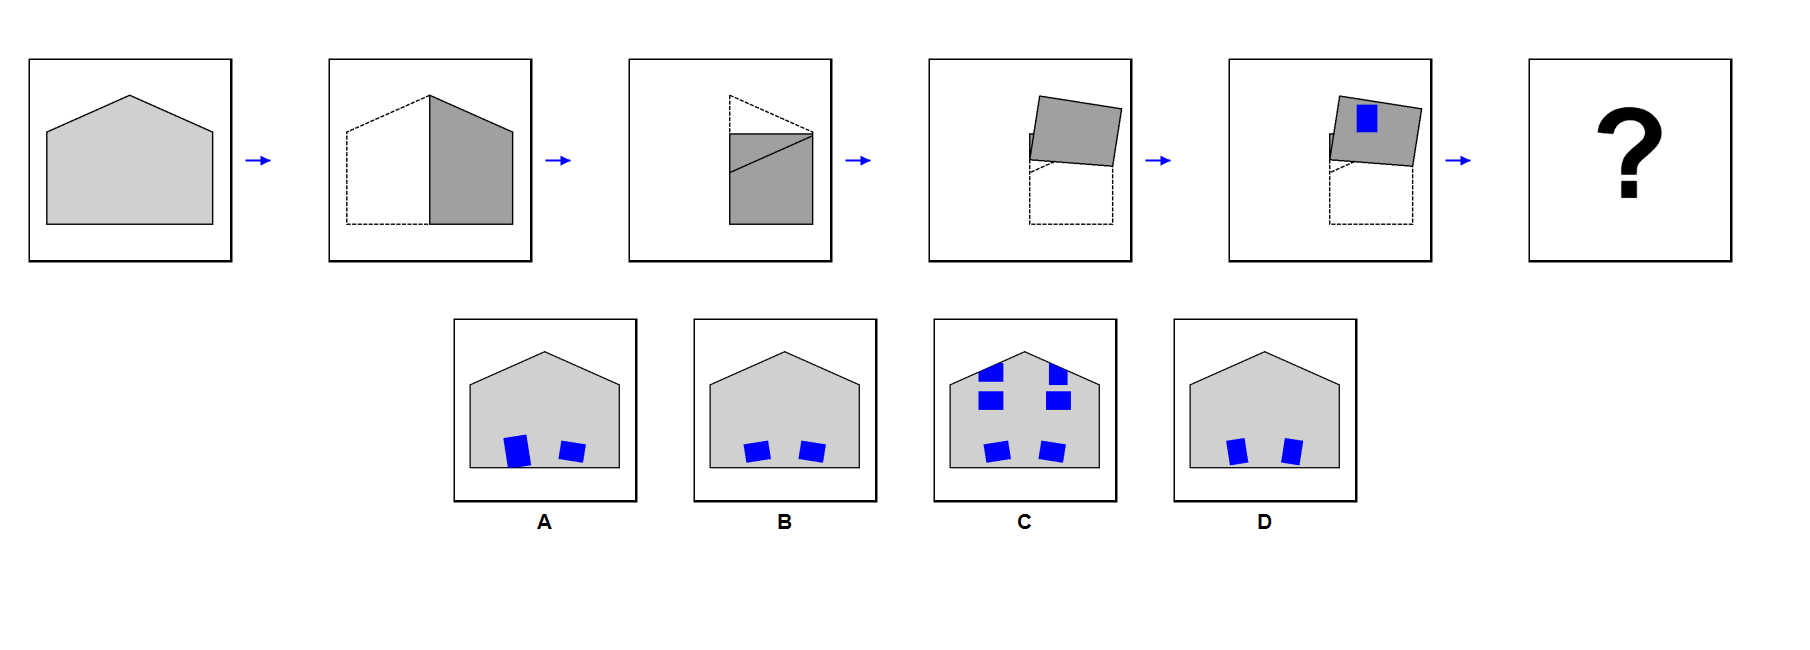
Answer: D